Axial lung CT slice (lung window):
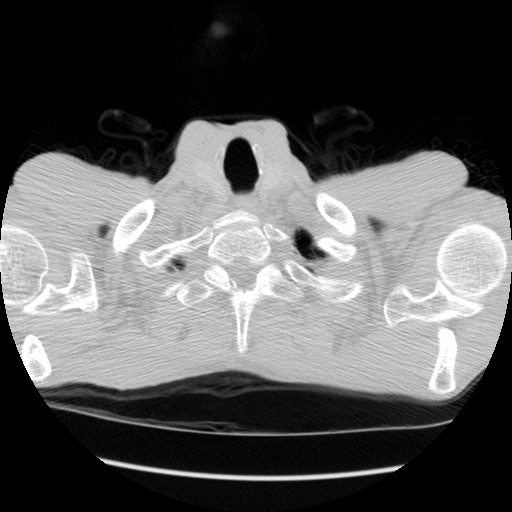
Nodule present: no